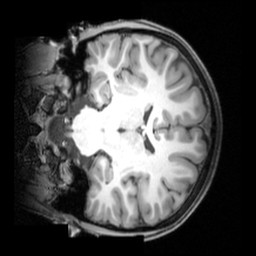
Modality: T1w
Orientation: coronal
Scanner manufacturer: siemens
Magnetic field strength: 3 T
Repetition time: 1.9 s
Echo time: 0.00397 s